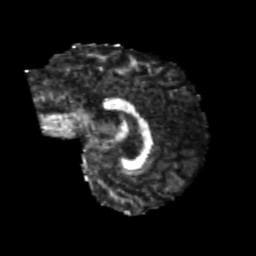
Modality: FA
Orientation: sagittal
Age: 24
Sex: male
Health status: healthy
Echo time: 0.074 s